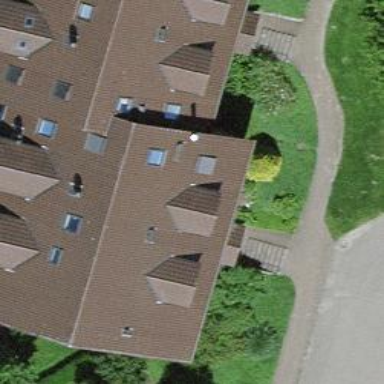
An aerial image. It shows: Residential building.